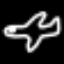
Label: airplane